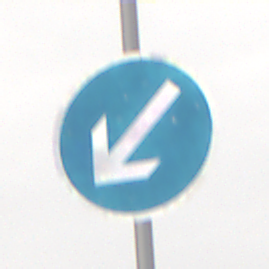
Verkehrszeichen: VorgeschriebeneVorbeifahrtLinks
Umgebung: Outdoor, Nature
Tageszeit: MorningAfternoon
Wetter: Overcast
Licht: Natural
Jahreszeit: Winter
Kontrast: LowContrast